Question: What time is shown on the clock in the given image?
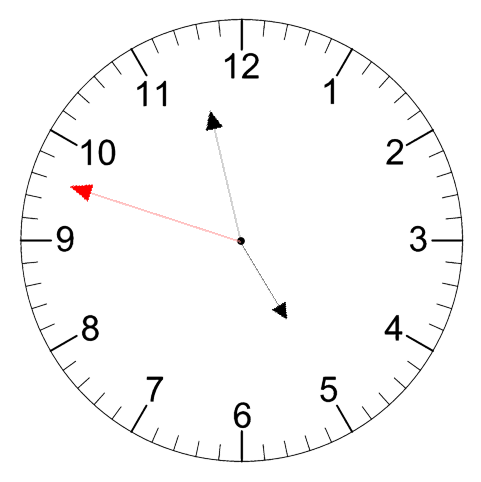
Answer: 04:57:48